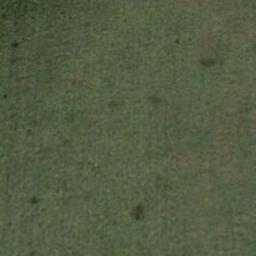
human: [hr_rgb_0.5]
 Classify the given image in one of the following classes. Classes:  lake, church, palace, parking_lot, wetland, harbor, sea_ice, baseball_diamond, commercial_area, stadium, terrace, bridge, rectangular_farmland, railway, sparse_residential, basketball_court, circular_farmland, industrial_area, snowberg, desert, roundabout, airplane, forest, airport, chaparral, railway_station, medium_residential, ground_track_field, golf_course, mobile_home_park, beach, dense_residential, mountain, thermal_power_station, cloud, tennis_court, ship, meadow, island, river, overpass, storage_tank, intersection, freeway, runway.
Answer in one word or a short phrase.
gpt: meadow